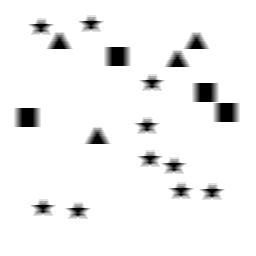
Squares: 4
Triangles: 4
Stars: 10
Total shapes: 18